Question: I am loading image using QGraphicsView and QGraphicsSCene. I have multiple RectItems in QGraphicsScene. Code is given below;
'''
def load_image(self,image_item):
rect_list = [[20,30,70,35],[50,100,60,100],[410,450,60,100]]
self.pic = QPixmap(str(image_item.text()))
self.scene = QGraphicsScene(self.centralWidget)
self.brush = QBrush(Qt.BDiagPattern)
self.pen = QPen(Qt.red)
self.pen.setWidth(2)
self.load_view = self.scene.addItem(QGraphicsPixmapItem(self.pic))
for rect in rect_list:
self.rect_item = self.scene.addRect(rect[0],rect[1],rect[2],rect[3],self.pen,self.brush) # x,y,w,h
self.rect_item.setFlag(QGraphicsItem.ItemIsSelectable) #Item is Selectable
self.rect_item.setFlag(QGraphicsItem.ItemIsMovable) # Item is Movable
self.gView.setScene(self.scene)
self.gView.setRenderHint(QPainter.Antialiasing)
self.gView.show()
'''
Now, When ever I click on one rect_item from the item list in QgraphicsScene, I want to print that item.

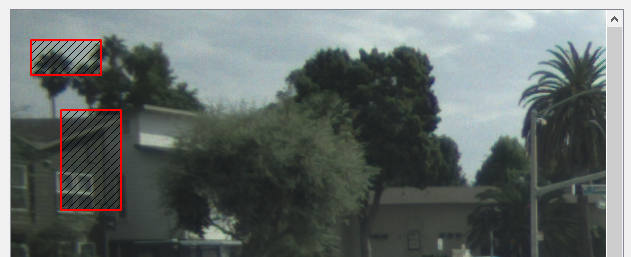
Answer: I think that the most simple solution, if you really need an "item clicked" message only, is to add Qt.ItemIsFocusable flag to the item and then use the focusItemChanged signal of the scene:
'''
def load_image(self, image_item):
# ...
self.scene = QGraphicsScene(self.centralWidget)
self.scene.focusItemChanged.connect(self.focusChanged)
# ...
for rect in rect_list:
self.rect_item = self.scene.addRect(rect[0],rect[1],rect[2],rect[3],self.pen,self.brush) # x,y,w,h
self.rect_item.setFlag(QGraphicsItem.ItemIsSelectable)
self.rect_item.setFlag(QGraphicsItem.ItemIsMovable)
# required for focusItemChanged signal to work:
self.rect_item.setFlag(QGraphicsItem.ItemIsFocusable)
def focusItemChanged(self, newItem, oldItem, reason):
if newItem and reason == Qt.MouseFocusReason:
print('item {} clicked!'.format(newItem))
'''
This method has some issues, though, most importantly the fact that if an item is already selected (hence, it has focus) you won't get the signal.
There's no immediate solution for this, because basic QGraphicsItems are not QObject descendants, meaning that they cannot emit any signal.
If you don't need signal/slot support, you can subclass QGraphicsRectItem and reimplement its mousePressEvent:
'''
class ClickableGraphicsRectItem(QGraphicsRectItem):
def __init__(self, x, y, w, h, pen, brush):
super(ClickableGraphicsRectItem, self).__init__(x, y, w, h)
self.setPen(pen)
self.setBrush(brush)
# flags can be set all at once using the "|" binary operator
self.setFlags(self.ItemIsSelectable|self.ItemIsMovable)
def mousePressEvent(self, event):
super(ClickableGraphicsRectItem, self).mousePressEvent(event)
if event.button() == Qt.LeftButton:
print('item clicked!')
class MyProgram(QMainWindow):
def load_image(self, image_item):
# ...
for rect in rect_list:
self.rect_item = ClickableGraphicsRectItem(...)
'''
If you need some signal/slot mechanism, you could subclass the scene also and make the item emit its signal. This is not the practice, but it works :-)
'''
class ClickableGraphicsRectItem(QGraphicsRectItem):
# ...
def mousePressEvent(self, event):
super(ClickableGraphicsRectItem, self).mousePressEvent(event)
if event.button() == Qt.LeftButton:
self.scene().itemClicked.emit(self)
class ItemClickableGraphicsScene(QGraphicsScene):
itemClicked = pyqtSignal(QGraphicsItem)
class MyProgram(QMainWindow):
def load_image(self, image_item):
# ...
self.scene = ItemClickableGraphicsScene(self.centralWidget)
self.scene.itemClicked.connect(self.itemClicked)
# ...
for rect in rect_list:
self.rect_item = ClickableGraphicsRectItem(...)
def itemClicked(self, item):
print('item {} clicked!'.format(item))
'''
Alternatively, you can reimplement the mousePressEvent of the graphics view. In this example I just check if it's a QGraphicsRectItem (since you also have the QGraphicsPixmapItem), but if you add other item types you'll have to find a way to "recognize" them more carefully.
'''
class ClickableItemView(QGraphicsView):
def mousePressEvent(self, event):
super(ClickableItemView, self).mousePressEvent(event)
if event.button() == Qt.LeftButton:
item = self.itemAt(event.pos())
if isinstance(item, QGraphicsRectItem):
print('item {} clicked!'.format(item))
'''